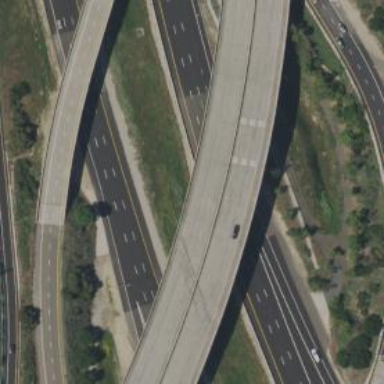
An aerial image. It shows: Primary highway bridge that is also expressway.